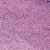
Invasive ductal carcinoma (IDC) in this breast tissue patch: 1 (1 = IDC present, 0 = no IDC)